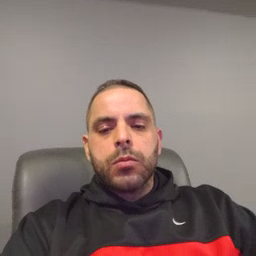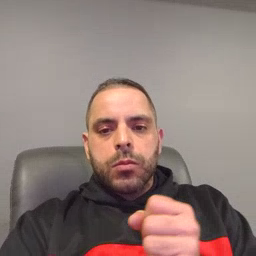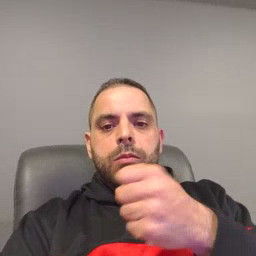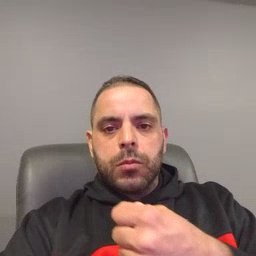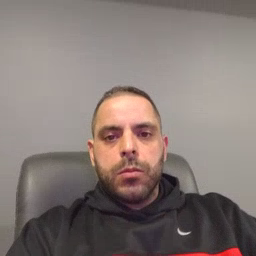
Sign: make